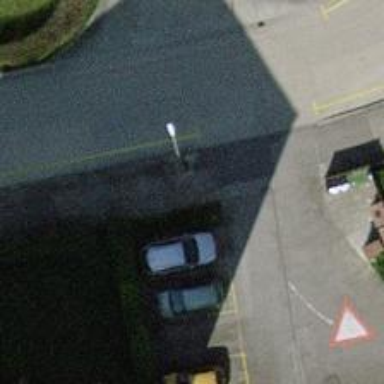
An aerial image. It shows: Unmarked crossing on asphalt footway.